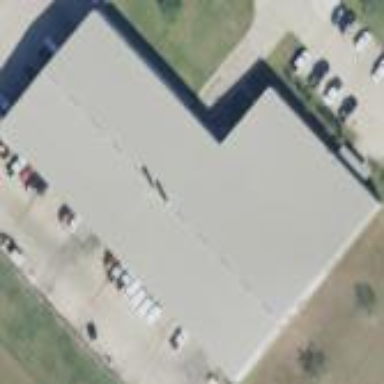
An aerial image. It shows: Building housing car shop.